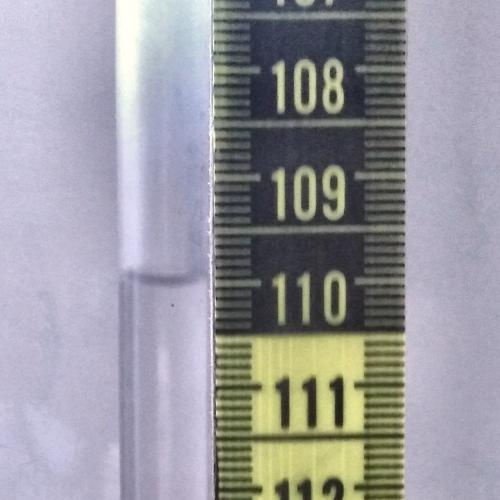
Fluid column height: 110.0 cm